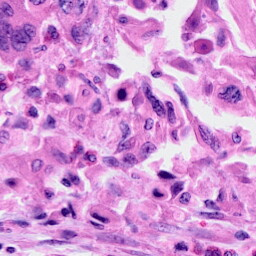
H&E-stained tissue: Cervix